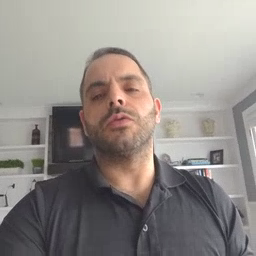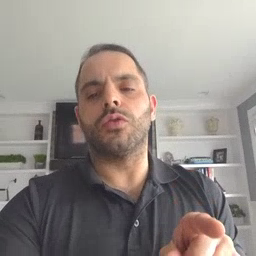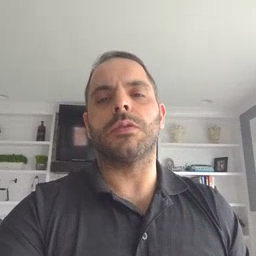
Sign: hesheit